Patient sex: F
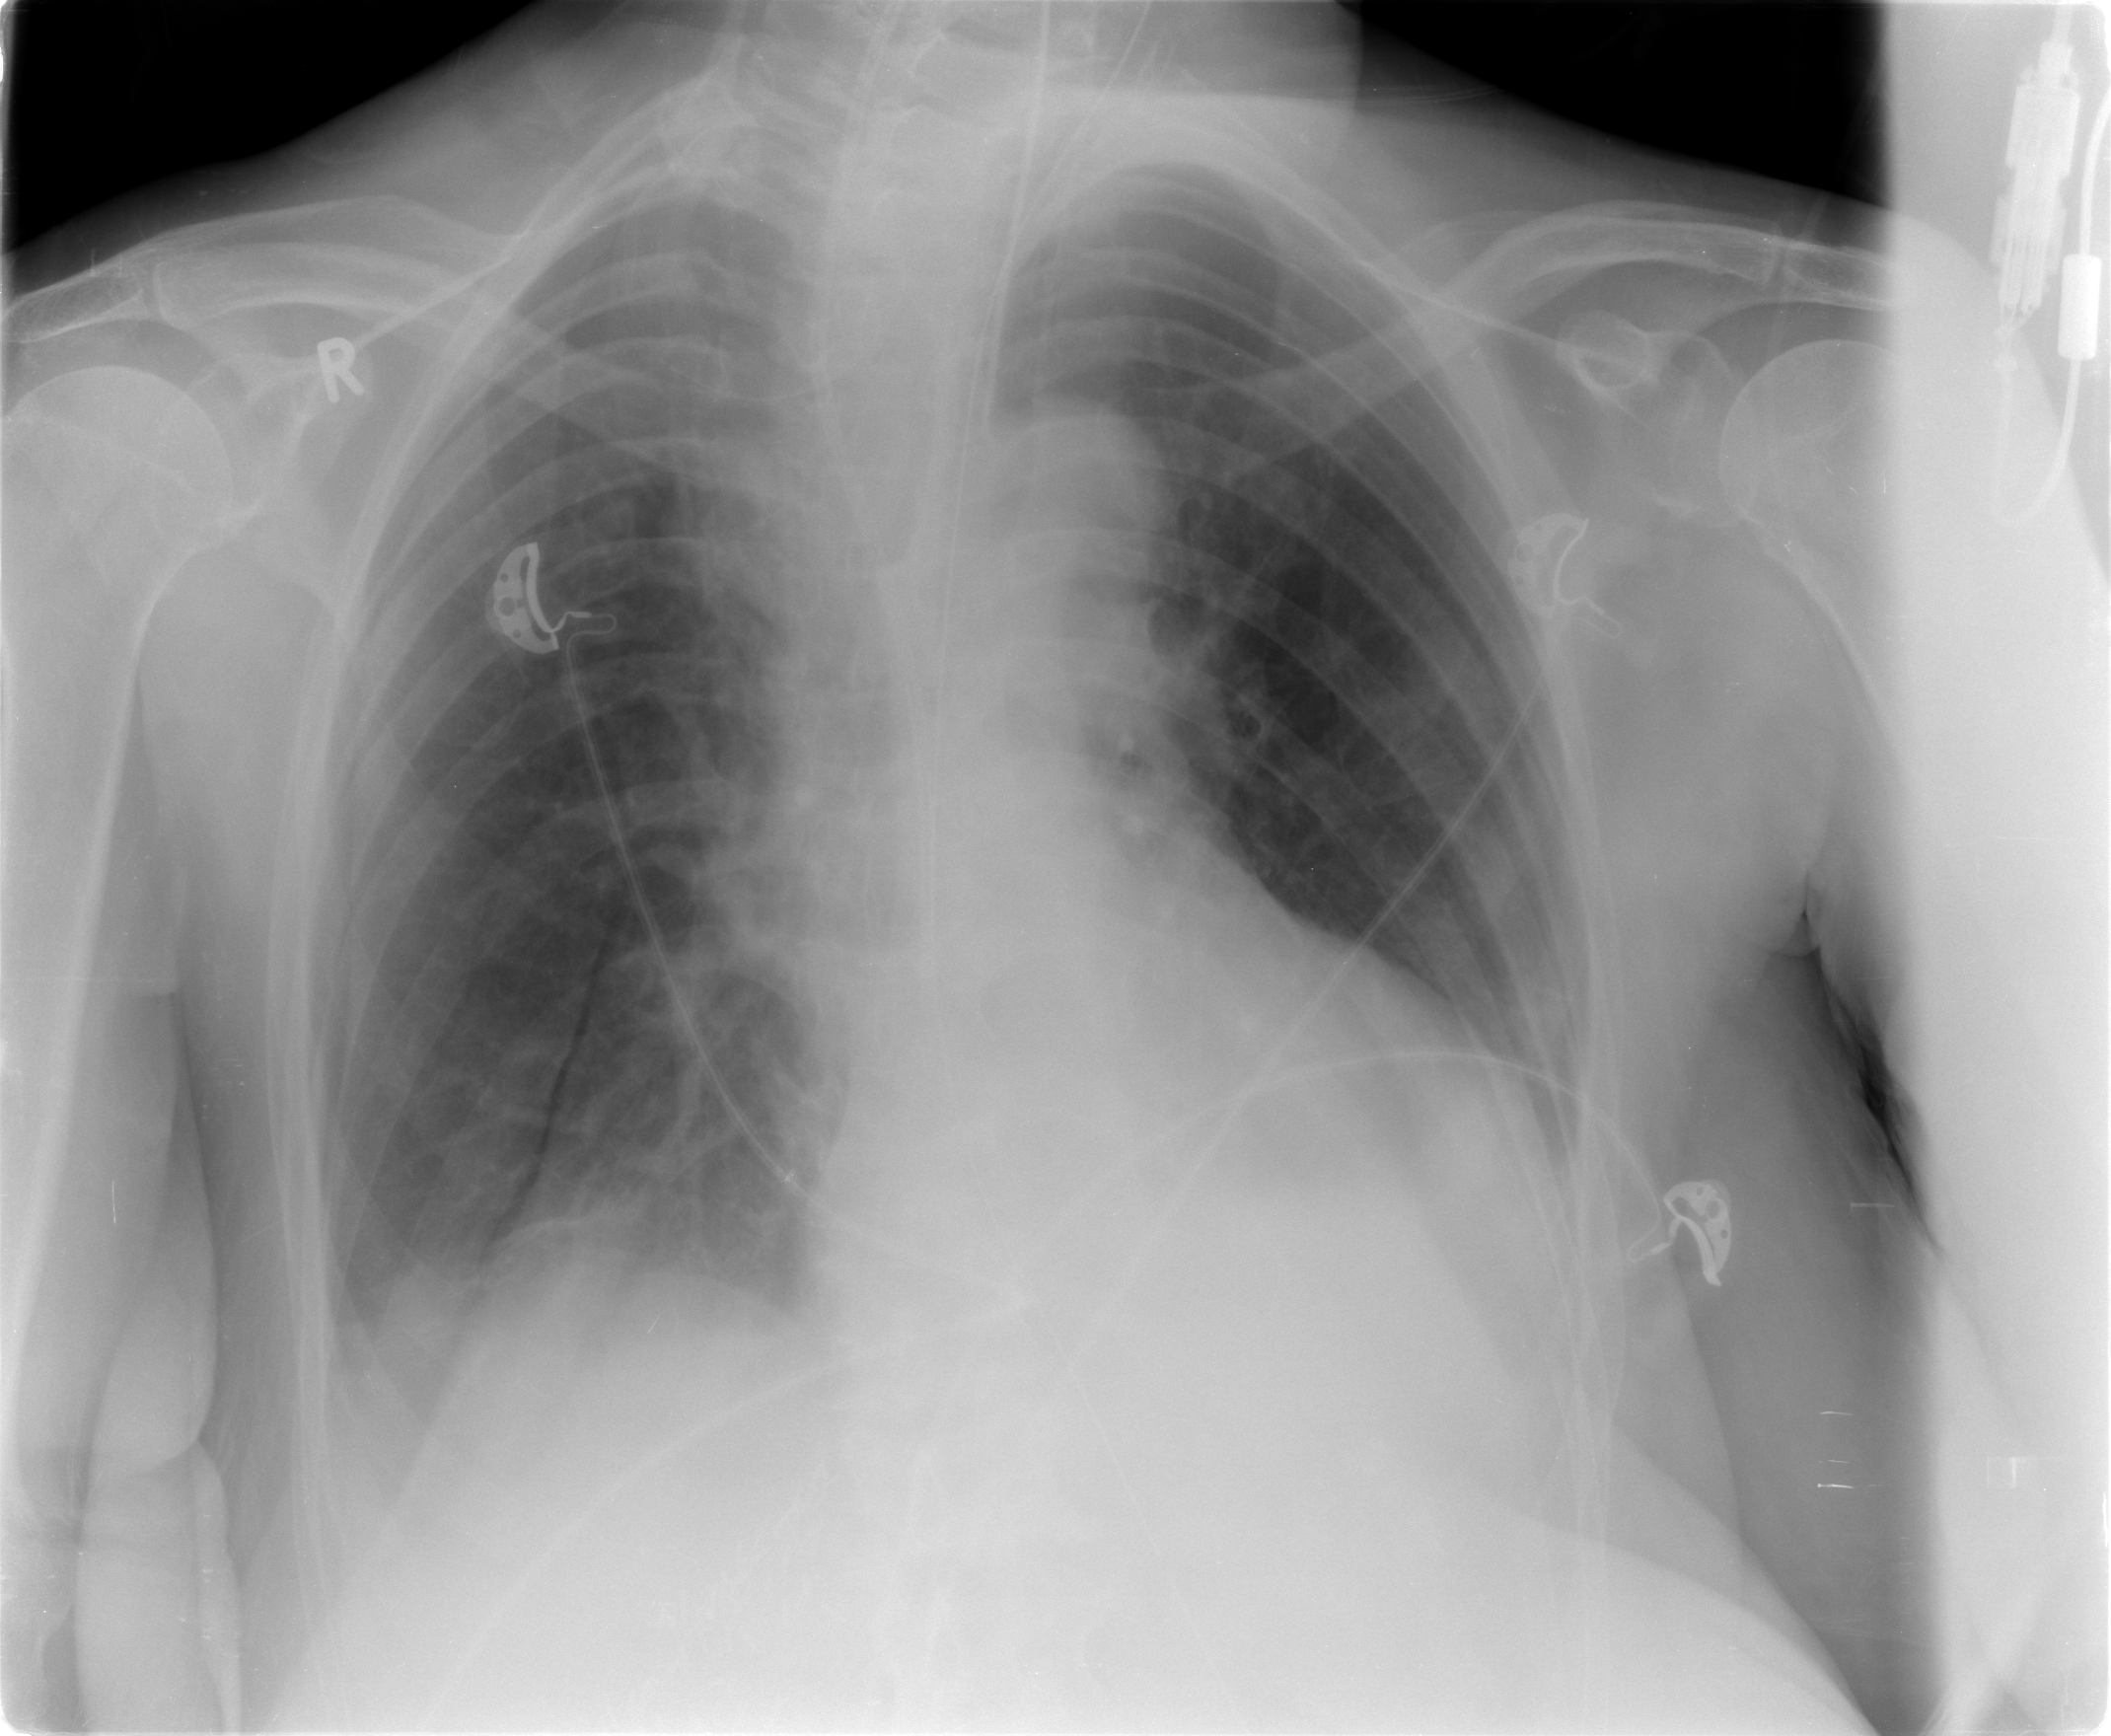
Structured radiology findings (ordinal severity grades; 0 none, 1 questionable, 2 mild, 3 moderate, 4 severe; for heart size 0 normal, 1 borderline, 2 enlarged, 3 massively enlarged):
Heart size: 1
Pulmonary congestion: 0
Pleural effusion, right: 1
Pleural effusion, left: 1
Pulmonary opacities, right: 1
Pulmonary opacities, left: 0
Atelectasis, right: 1
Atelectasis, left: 1